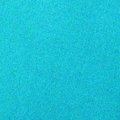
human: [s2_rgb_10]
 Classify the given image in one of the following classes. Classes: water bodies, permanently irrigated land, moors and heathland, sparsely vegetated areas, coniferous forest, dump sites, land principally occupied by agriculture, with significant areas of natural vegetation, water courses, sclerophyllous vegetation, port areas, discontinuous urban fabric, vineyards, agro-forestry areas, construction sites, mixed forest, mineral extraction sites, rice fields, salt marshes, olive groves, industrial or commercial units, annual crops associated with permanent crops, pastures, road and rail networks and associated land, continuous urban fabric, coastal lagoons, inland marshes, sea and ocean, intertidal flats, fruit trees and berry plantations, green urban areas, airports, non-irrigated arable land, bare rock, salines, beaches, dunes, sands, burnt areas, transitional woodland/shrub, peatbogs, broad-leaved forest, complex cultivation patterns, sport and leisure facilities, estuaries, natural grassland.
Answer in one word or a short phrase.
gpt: sea and ocean